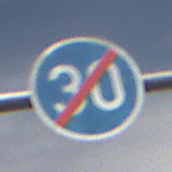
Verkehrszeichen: EndeMindestgeschwindigkeit
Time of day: Midday
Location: Outdoor (Nature)
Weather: PartlyCloudy
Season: NotSpecified
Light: Natural